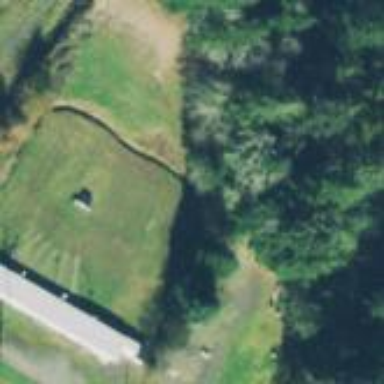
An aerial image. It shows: Shooting range on leisure land pitch.